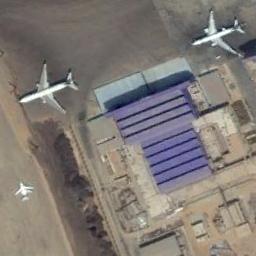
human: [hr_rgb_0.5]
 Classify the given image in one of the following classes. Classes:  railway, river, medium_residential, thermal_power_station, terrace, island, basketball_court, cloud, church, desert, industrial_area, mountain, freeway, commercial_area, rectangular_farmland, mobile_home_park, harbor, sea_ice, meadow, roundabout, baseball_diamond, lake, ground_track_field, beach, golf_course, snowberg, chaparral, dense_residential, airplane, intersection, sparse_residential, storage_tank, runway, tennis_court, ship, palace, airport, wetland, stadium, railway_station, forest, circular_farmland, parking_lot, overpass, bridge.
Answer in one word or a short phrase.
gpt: airplane